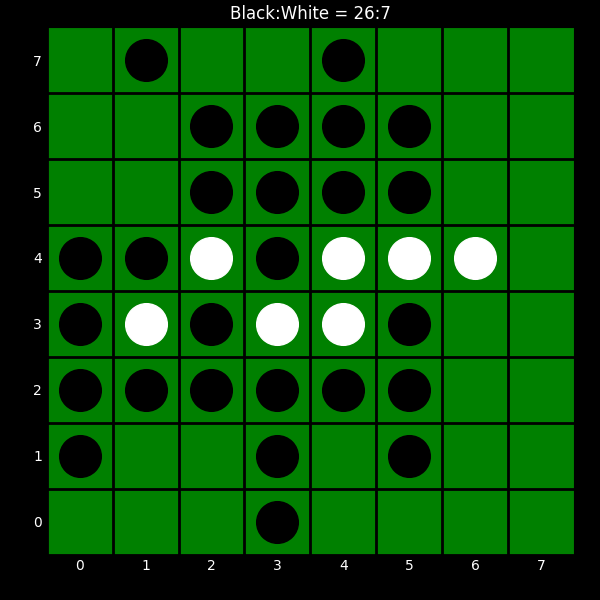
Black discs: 26
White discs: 7